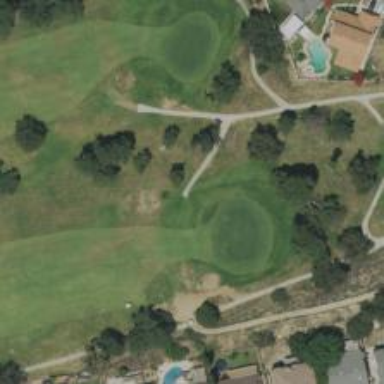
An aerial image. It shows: Path for golf carts.